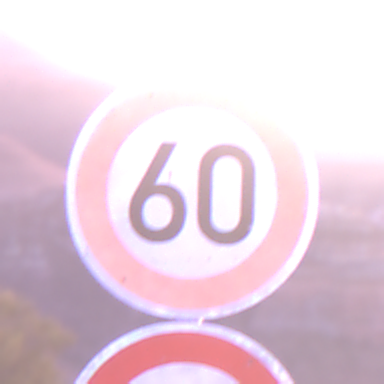
Verkehrszeichen: Geschwindigkeit60
Zusatzzeichen unten: UeberholverbotKraftfahrzeuge
Umgebung: Outdoor, Nature
Tageszeit: Dawn
Wetter: PartlyCloudy
Licht: Natural
Jahreszeit: NotSpecified
Kontrast: MediumContrast